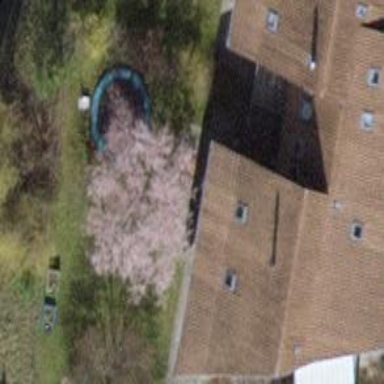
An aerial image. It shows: Semi-detached house with gabled roof.